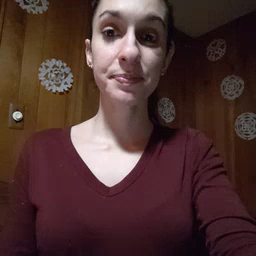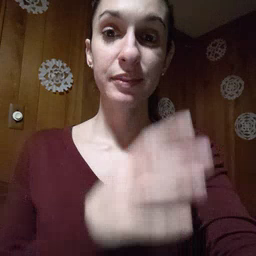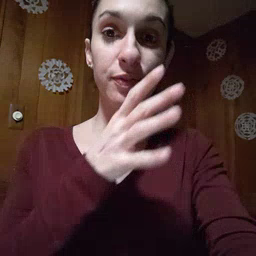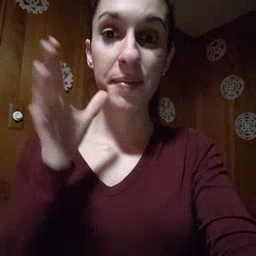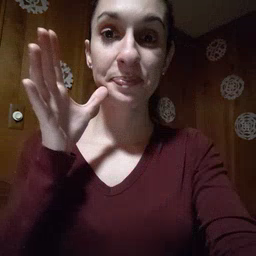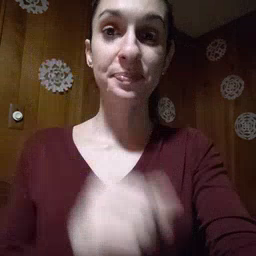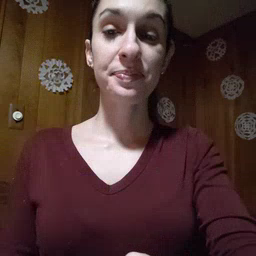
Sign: farm